Question: how can I make this type of window in javafx?
look at the textfield in the image below..

I finally found Jphonex framework to display like this. But if I generate a file and when I try to open that on another computer, it shows error. That computer has java installed in it. It worked for normal Fields.
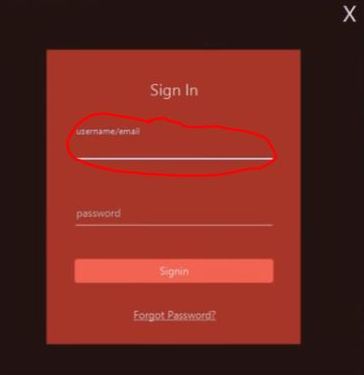
Answer: The field on your image is part of <URL>.
Use Material Design framework such as <URL> to make your text field comply with that look and feel.